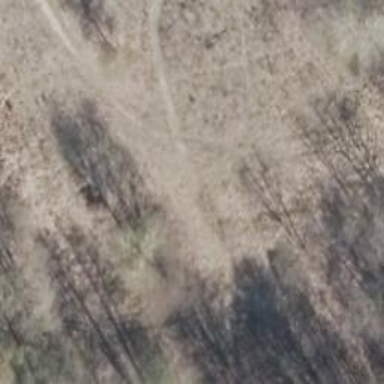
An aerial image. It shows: Dirt path.